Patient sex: M
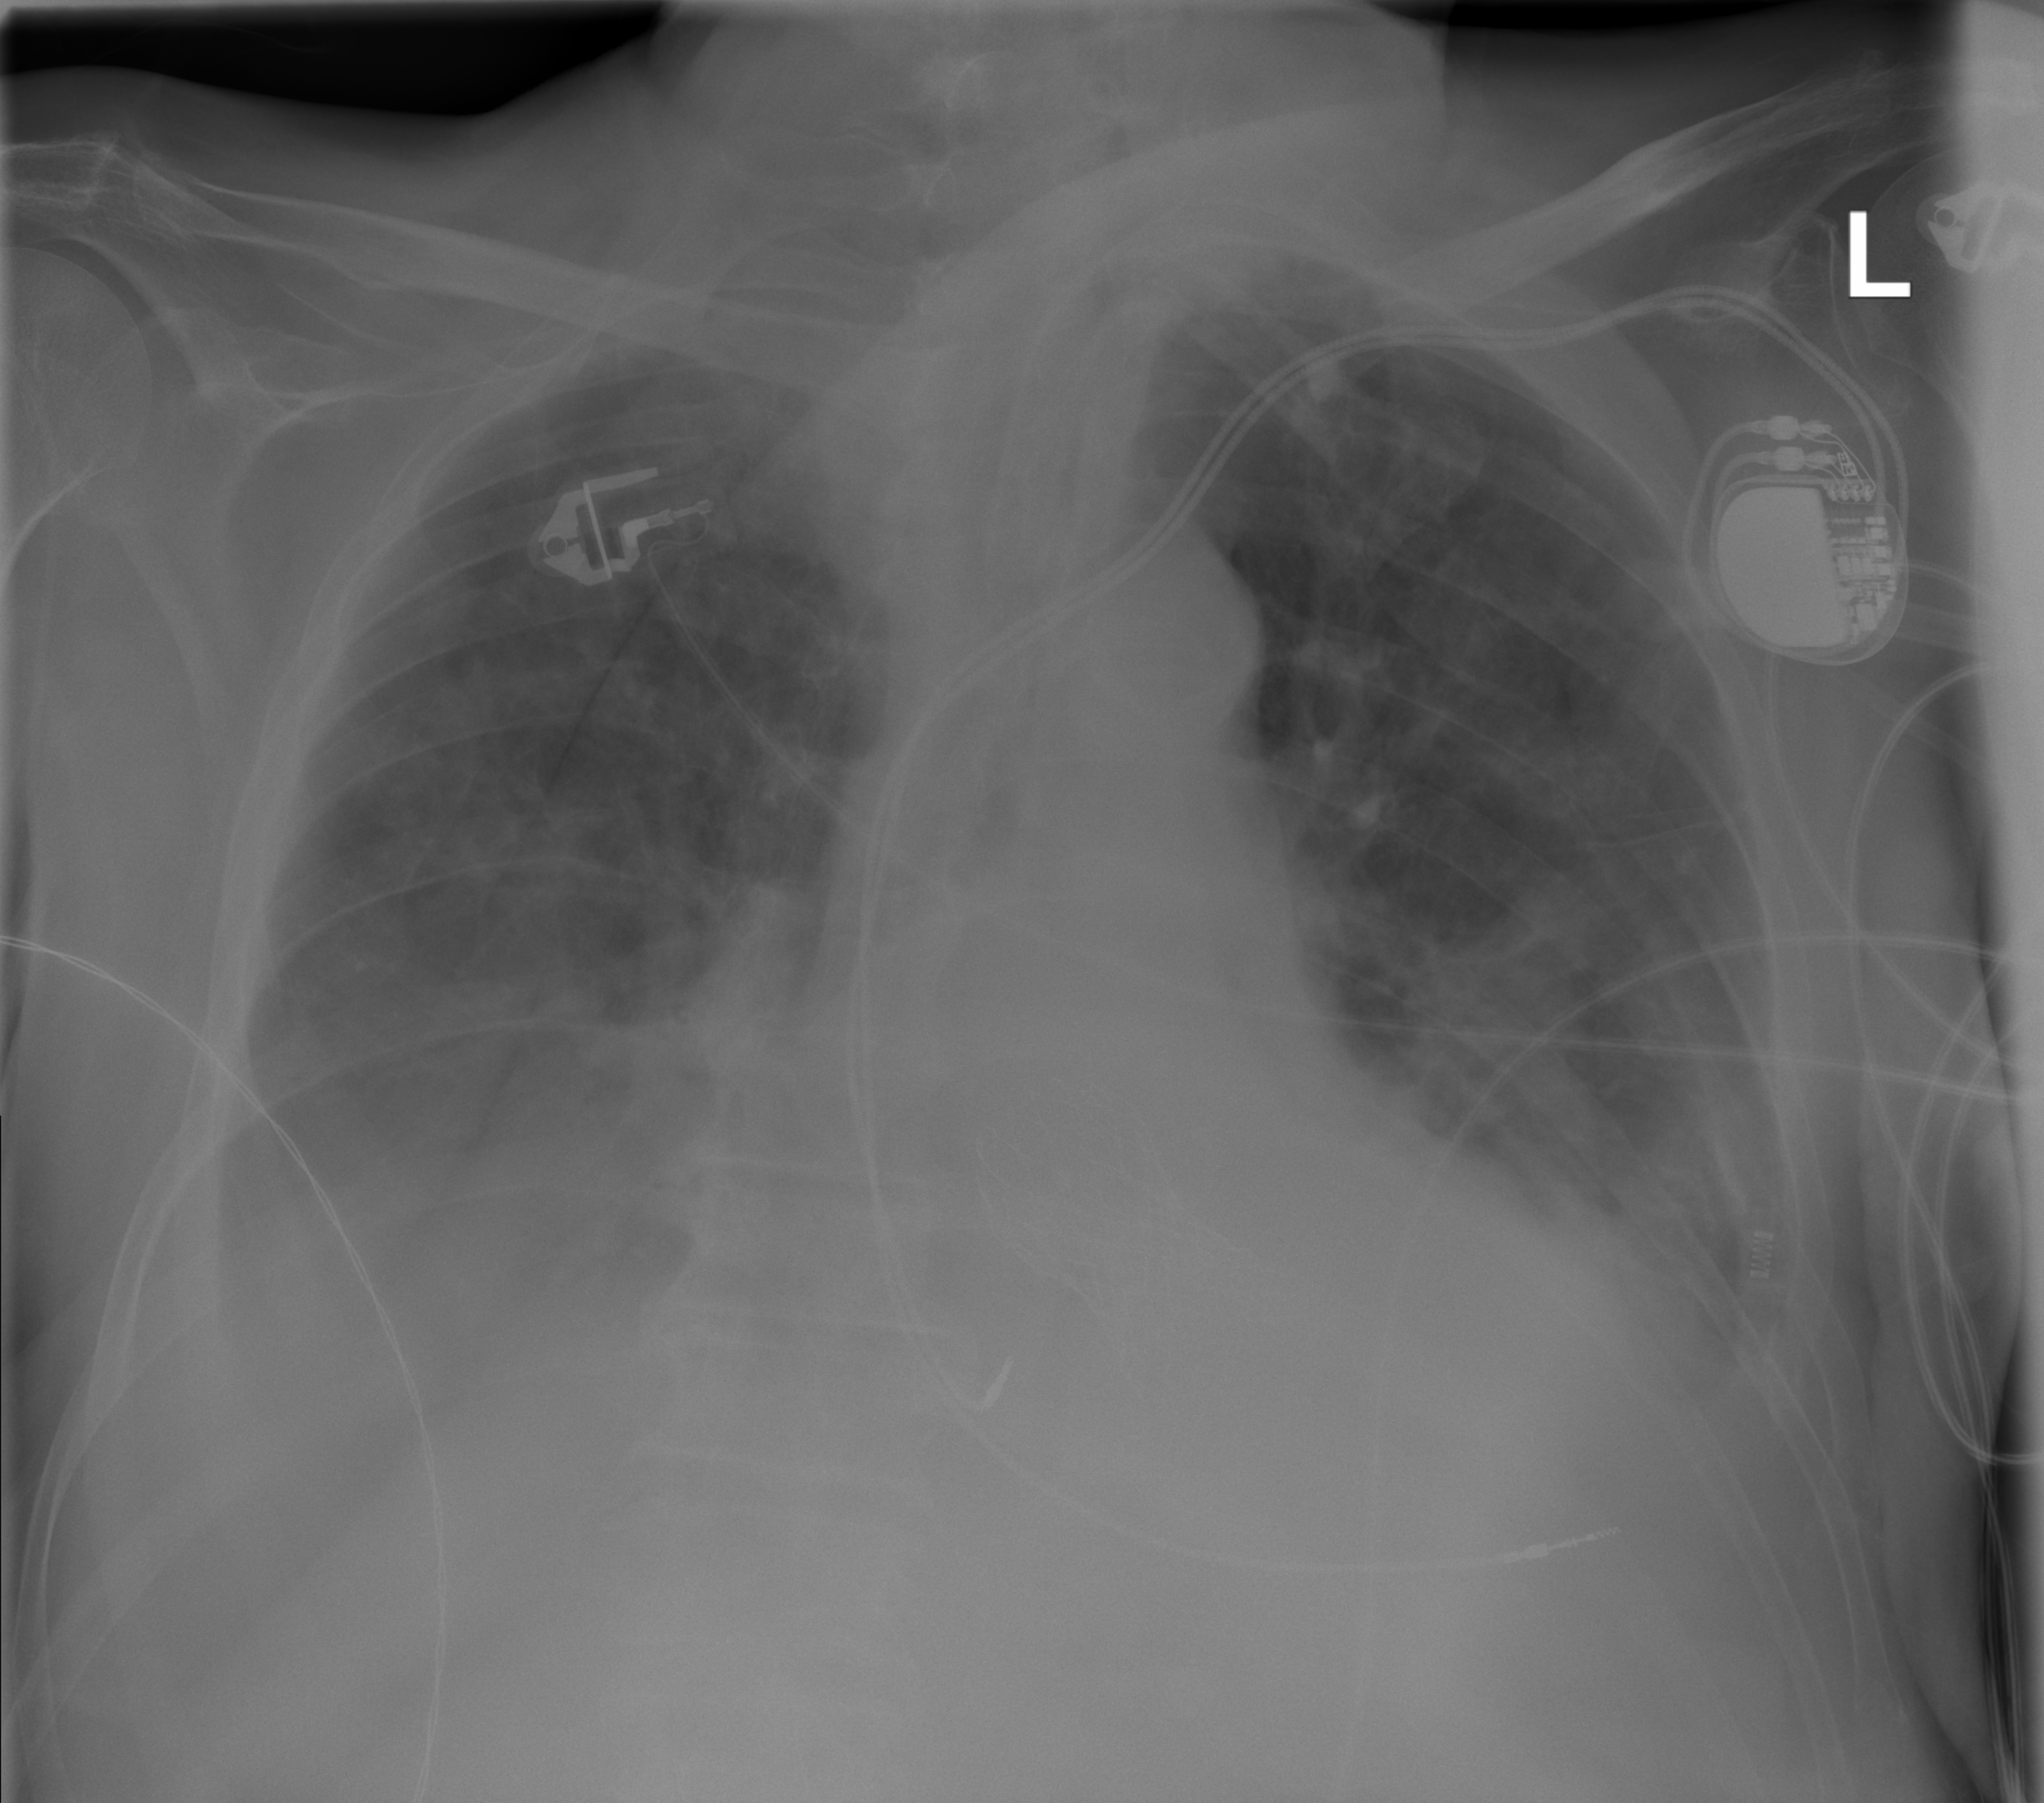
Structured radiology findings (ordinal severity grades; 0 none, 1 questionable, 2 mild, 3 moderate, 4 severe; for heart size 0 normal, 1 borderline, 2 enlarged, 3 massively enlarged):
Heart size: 1
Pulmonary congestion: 1
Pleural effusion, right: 2
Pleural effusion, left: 0
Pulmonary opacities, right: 0
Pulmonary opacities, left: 1
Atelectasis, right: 2
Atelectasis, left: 1